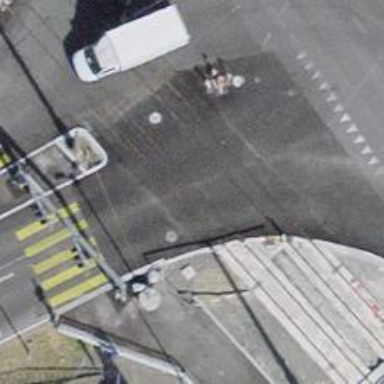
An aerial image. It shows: Tram level crossing with barriers.